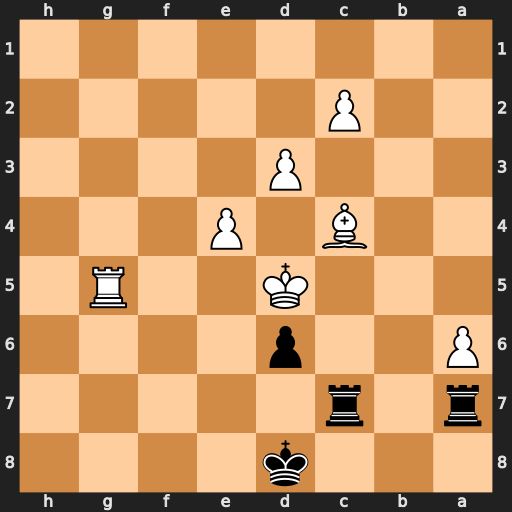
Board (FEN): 3k4/r1r5/P2p4/3K2R1/2B1P3/3P4/2P5/8
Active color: b
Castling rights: -
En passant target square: -
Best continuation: Rc5+ Kd4 Rxg5